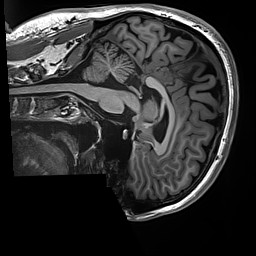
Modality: T1w
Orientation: sagittal
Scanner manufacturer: siemens
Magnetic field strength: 3 T
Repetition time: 2.5 s
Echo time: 0.00299 s